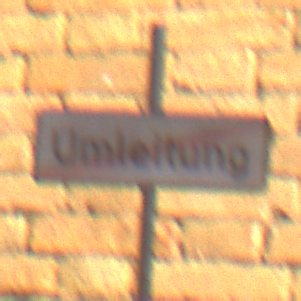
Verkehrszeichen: EndeDerUmleitungsankuendigung
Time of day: MorningAfternoon
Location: Outdoor (Urban)
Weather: Clear
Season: NotSpecified
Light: Natural